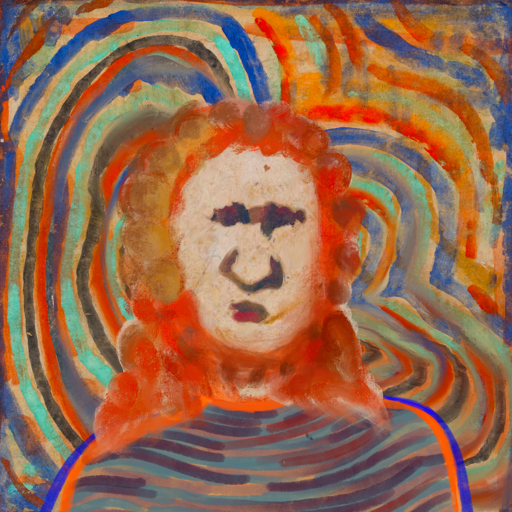
Background: Sisters, Head And Neck Front: Rupkatha, Face Front: In_The_Sun, Bust: Experience, Hair Front: Rupkatha, Head Accessory: Blank, Second Necklace: Blank, Necklace: Blank, Baby: Blank